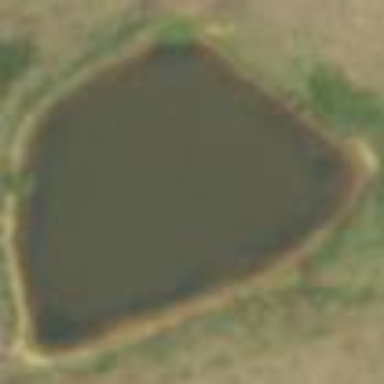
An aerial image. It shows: Pond surrounded by natural water.